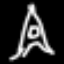
Label: The Eiffel Tower